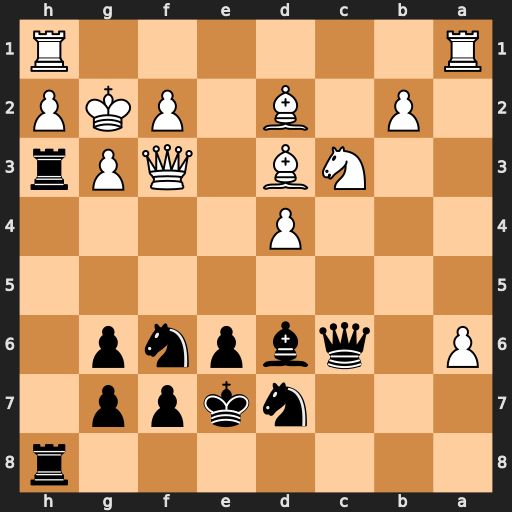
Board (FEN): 7r/3nkpp1/P1qbpnp1/8/3P4/2NB1QPr/1P1B1PKP/R6R
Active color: b
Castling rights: -
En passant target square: -
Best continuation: Rxh2+ Rxh2 Rxh2+ Kxh2 Qxf3